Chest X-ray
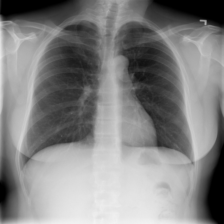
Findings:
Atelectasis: negative
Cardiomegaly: negative
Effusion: negative
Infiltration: negative
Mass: negative
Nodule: negative
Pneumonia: negative
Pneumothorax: negative
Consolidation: negative
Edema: negative
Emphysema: negative
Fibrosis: negative
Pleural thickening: negative
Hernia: negative